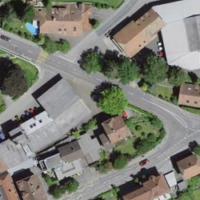
EUNIS habitat code: 54
Species observed at this site:
Equisetum telmateia